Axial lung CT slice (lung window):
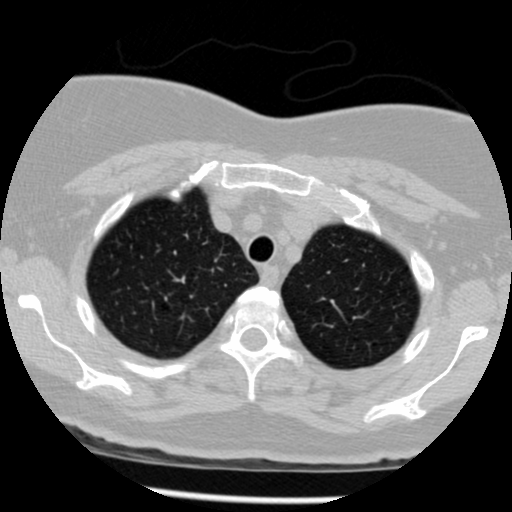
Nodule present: no